Interaction volume radius: 10 \u00c5
Interaction volume height: 15 \u00c5
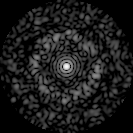
Disorder parameter: 0.8582